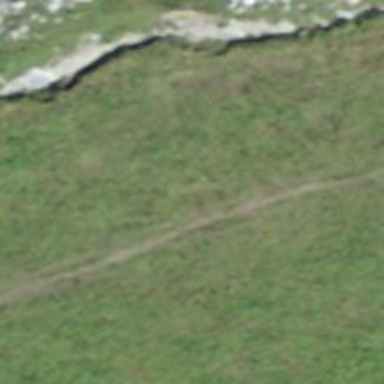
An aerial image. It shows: Path on the ground.